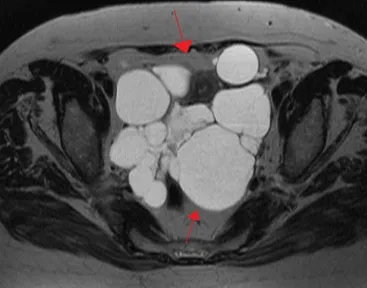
Multiple small cysts coexist in the perirectal fat (red arrows).
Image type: radiology (mri)